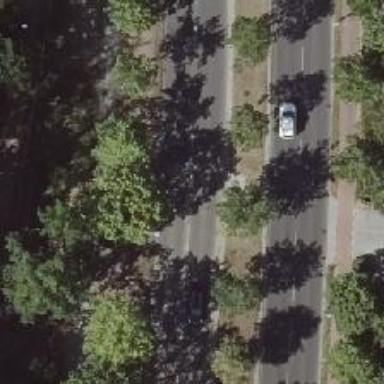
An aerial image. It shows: Avenue lined with broadleaved deciduous trees.